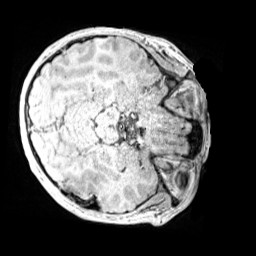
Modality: MP2RAGE
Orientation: axial
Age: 13
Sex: male
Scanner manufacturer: siemens
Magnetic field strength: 3 T
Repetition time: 4 s
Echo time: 0.00299 s